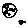
Label: moon